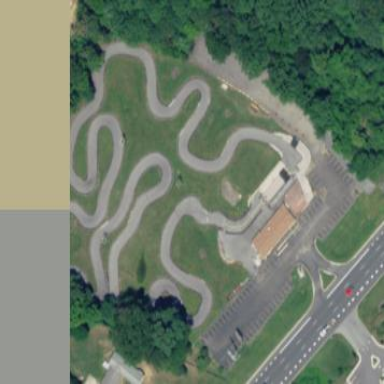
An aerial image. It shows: Popular attraction featuring go-karts.